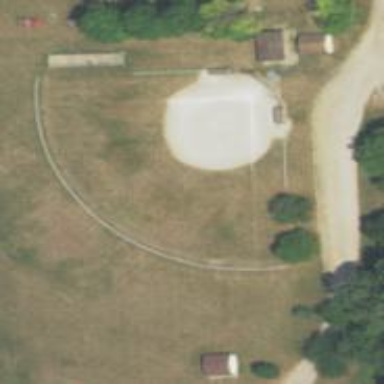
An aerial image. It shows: Baseball pitch for leisure and sports activities.